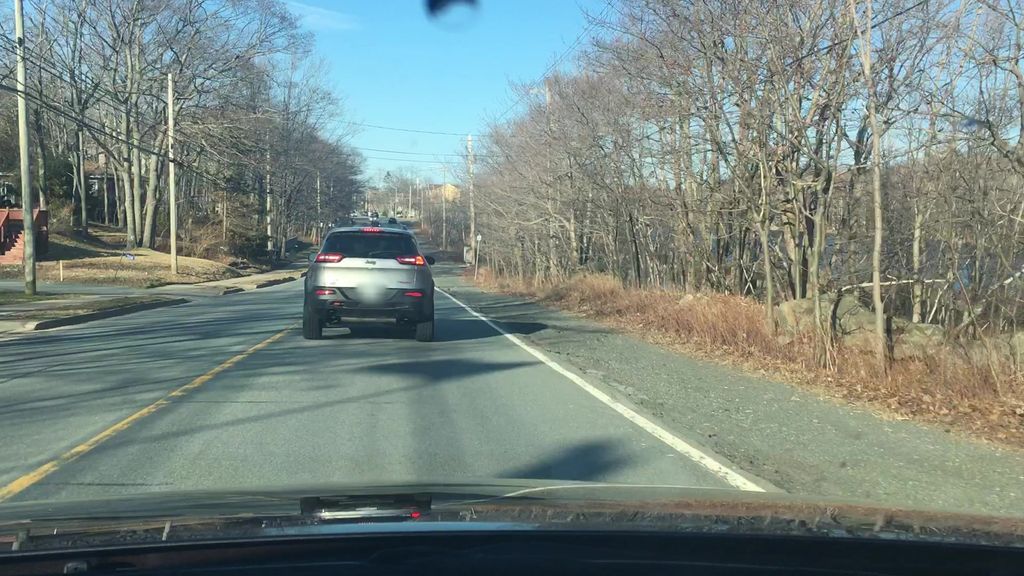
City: halifax